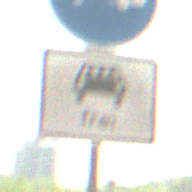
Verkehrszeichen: MehrfachbesetzePersonenkraftwagenFrei
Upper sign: Busssonderstreifen
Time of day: MorningAfternoon
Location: Outdoor (Suburban)
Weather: Clear
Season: NotSpecified
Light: Natural